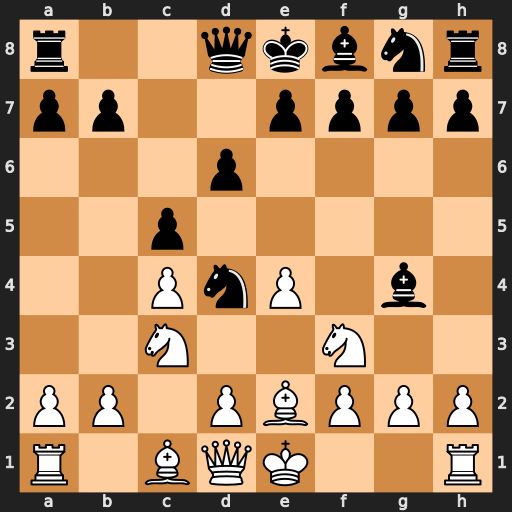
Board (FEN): r2qkbnr/pp2pppp/3p4/2p5/2PnP1b1/2N2N2/PP1PBPPP/R1BQK2R
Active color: w
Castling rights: KQkq
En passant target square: -
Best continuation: Nxd4 cxd4 Bxg4